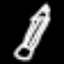
Label: pencil